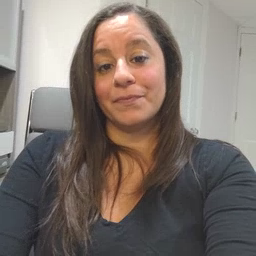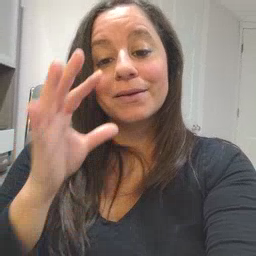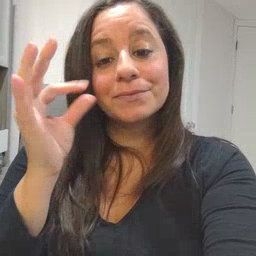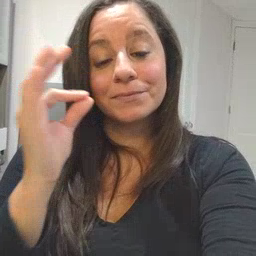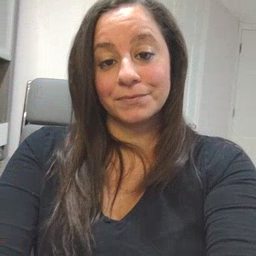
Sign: cat